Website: home-depot
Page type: customer-info-address
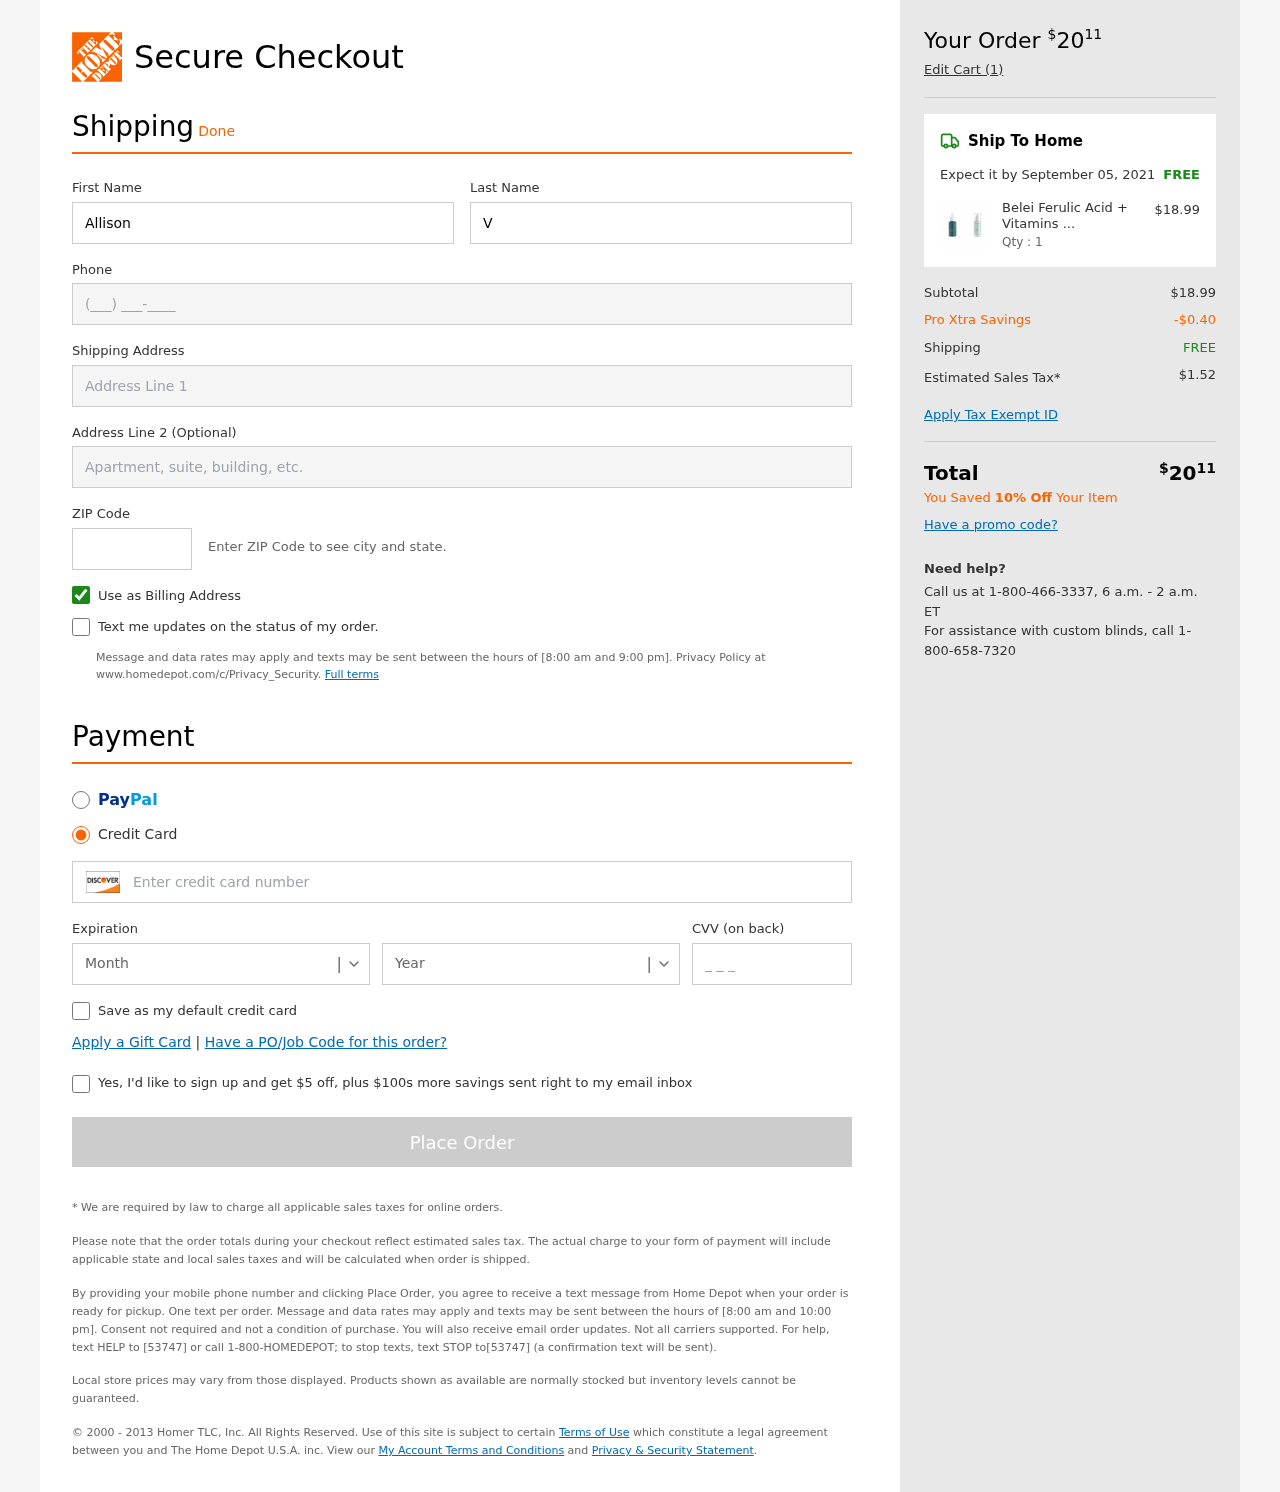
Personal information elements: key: PII_CARD_CVV
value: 267
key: PII_CARD_EXPIRY_MONTH
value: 12
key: PII_CARD_EXPIRY_YEAR
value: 29
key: PII_CARD_NUMBER
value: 6541 4818 7016 9807
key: PII_FIRSTNAME
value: Allison
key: PII_LASTNAME
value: Valdez
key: PII_PHONE
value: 9029262146
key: PII_POSTCODE
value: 80509
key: PII_STREET
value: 4693 Hinton Cape Apt. 291
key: PII_STREET2
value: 52204 Lisa Greens Apt. 996
Product elements: key: PRODUCT1_NAME
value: Belei Ferulic Acid + Vitamins C and E Serum, Fragrance Free, Paraben Free, 1 Fluid Ounce (30 mL) & H
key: PRODUCT1_PRICE
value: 18.99
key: PRODUCT1_QUANTITY
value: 1
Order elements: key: ORDER_TOTAL
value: $2011
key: ORDER_NUM_ITEMS
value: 1
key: ORDER_DELIVERY_DATE
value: September 05, 2021
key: ORDER_SHIPPING_COST
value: FREE
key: ORDER_SUBTOTAL
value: $18.99
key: ORDER_DISCOUNT
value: -$0.40
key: ORDER_SHIPPING_COST2
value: FREE
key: ORDER_TAX
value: $1.52
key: ORDER_TOTAL2
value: $2011
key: ORDER_SAVINGS_MESSAGE
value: You Saved 10% Off Your Item